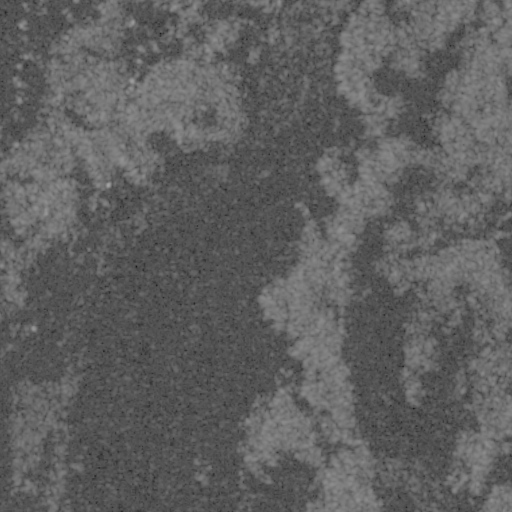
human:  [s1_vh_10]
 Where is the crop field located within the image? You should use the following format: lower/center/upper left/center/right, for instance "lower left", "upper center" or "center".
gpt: The crop field is located in the lower left of the image.
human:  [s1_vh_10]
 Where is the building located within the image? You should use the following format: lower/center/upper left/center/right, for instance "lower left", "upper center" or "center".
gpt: The building is located in the lower right of the image.
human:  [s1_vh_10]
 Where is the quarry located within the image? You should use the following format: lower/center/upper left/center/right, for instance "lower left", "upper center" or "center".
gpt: There is no quarry in the image.

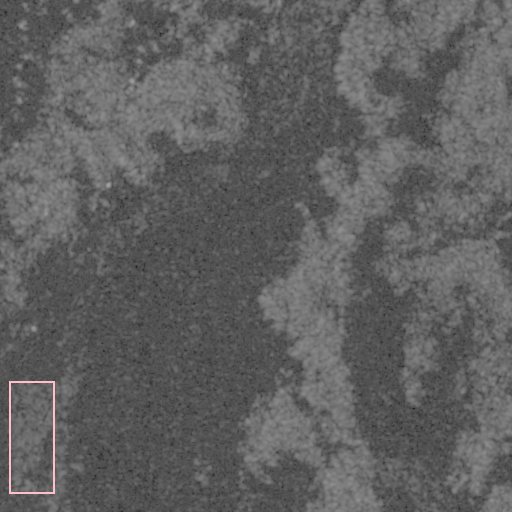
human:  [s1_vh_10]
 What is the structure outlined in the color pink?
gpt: The structure outlined in pink is a crop field.
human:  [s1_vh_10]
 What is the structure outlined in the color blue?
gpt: There is no blue outline.